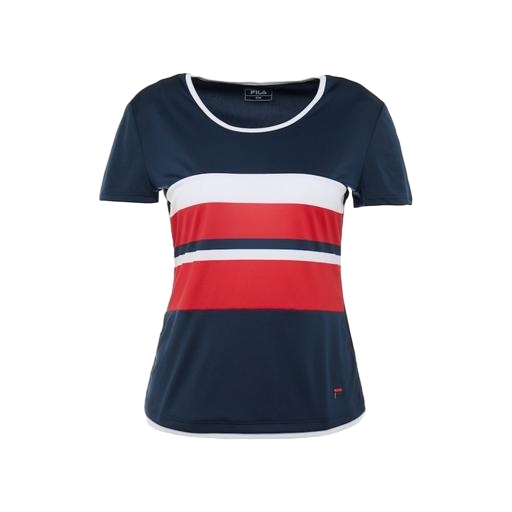
multicolor court pure tennis top, club stripe tee, blue women's tech-jersey t-shirt, white background